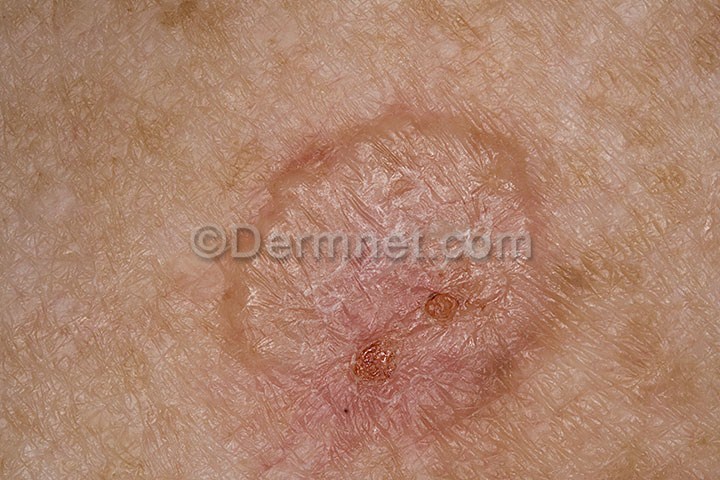
Disease: Actinic Keratosis Basal Cell Carcinoma and other Malignant Lesions